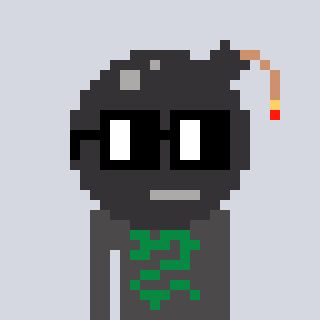
a pixel art character with square black glasses, a bomb-shaped head and a grayscale-colored body on a cool background